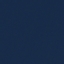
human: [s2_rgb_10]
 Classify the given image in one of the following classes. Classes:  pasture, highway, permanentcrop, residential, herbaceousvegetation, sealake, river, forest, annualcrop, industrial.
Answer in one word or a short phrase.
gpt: SeaLake